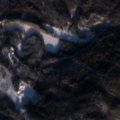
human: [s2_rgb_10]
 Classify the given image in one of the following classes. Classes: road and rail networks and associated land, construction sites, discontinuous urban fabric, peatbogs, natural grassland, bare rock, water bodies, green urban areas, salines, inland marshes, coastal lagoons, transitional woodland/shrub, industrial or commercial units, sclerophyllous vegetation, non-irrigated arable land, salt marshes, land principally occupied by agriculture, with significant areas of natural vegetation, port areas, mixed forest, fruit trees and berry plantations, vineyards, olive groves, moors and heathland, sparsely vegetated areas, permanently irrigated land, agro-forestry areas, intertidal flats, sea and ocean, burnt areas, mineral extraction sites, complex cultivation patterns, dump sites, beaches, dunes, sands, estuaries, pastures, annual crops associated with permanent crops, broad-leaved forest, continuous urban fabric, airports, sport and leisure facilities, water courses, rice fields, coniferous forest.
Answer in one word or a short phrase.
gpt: coniferous forest, mixed forest